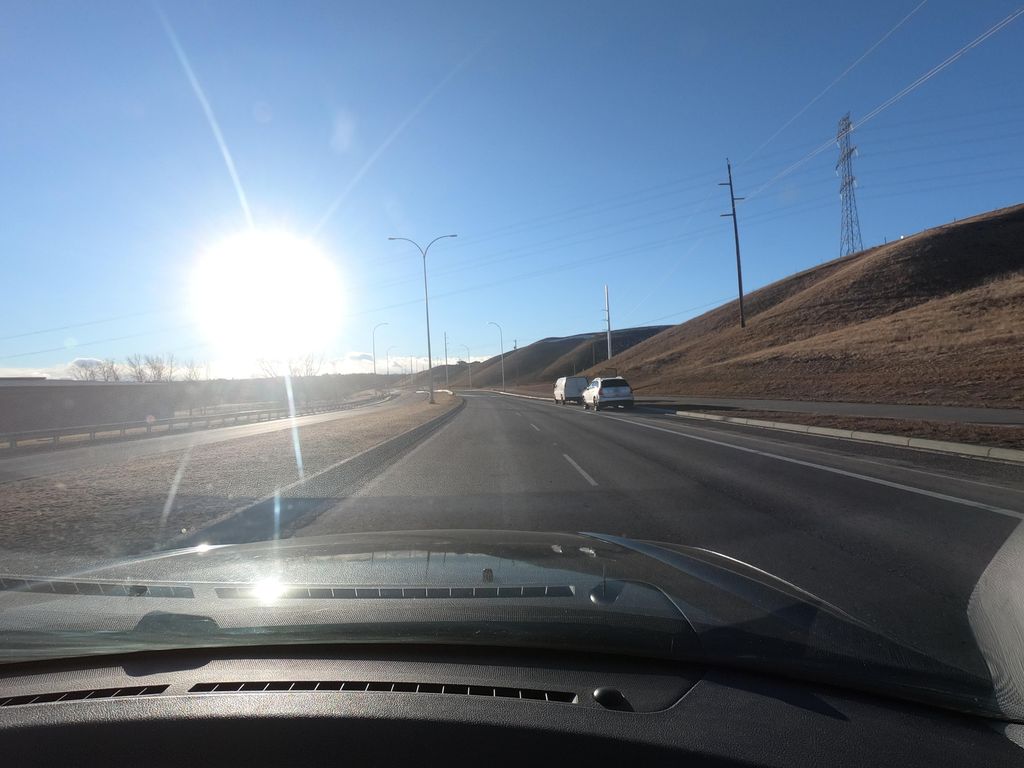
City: calgary